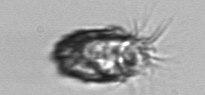
Label: Tintinnopsis